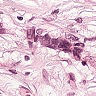
Metastatic tissue present: yes